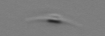
Label: Cylindrotheca